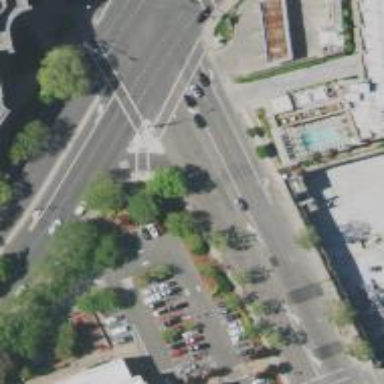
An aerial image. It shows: Solid stop line on the road.